Рабочее вещество, внутренняя энергия которого $U$ связана с давлением $p$ и объемом $V$ соотношением $U=k p V$, совершает термодинамический цикл, состоящий из изобары, изохоры и адиабаты. Работа, совершенная рабочим веществом во время изобарного процесса, в $m=5$ раз превышает работу внешних сил по сжатию вещества, совершенную при адиабатном процессе. Коэффициент полезного действия цикла $\eta=1 / 4$.
Определите коэффициент $k$.
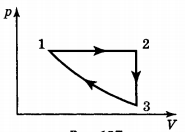
Решение: Коэффициент полезного действия цикла $\eta$ равен отношению полезной работы, совершенной рабочим веществом, к суммарному количеству теплоты, подведенной к рабочему веществу за термодинамический цикл (см. рисунок).  В нашем случае полезная работа $$ A=A_{12}-A_{31}=A_{12}-\frac{A_{12}}{m}=A_{12} \frac{m-1}{m}, $$ где $A_{12}$ — работа рабочего вещества на изобаре $1-2$, a $A_{31}$ — работа, совершенная над рабочим веществом на адиабате $3-1$. В рассматриваемом цикле тепло $Q_{1}$ подводится к рабочему веществу только на изобарическом участке цикла: $$ Q_{1}=\Delta U_{12}+A_{12}, \quad (1) $$ где $\Delta U_{12}$ — изменение внутренней энергии рабочего вещества на участке $1-2$. Используя заданную связь внутренней энергии $U$ рабочего вещества с давлением и объемом, запишем $$ \Delta U_{12}=k p \Delta V=k A_{12}. $$ После подстановки этого выражения в $(1)$ получим $$ Q_{1}=(k+1) A_{12}. $$ Тогда $$ \eta=\frac{A}{Q_{1}}=\frac{(m-1)}{m(k+1)}. $$ Отсюда $$ k=\frac{m-\eta m-1}{\eta m}=2.2. $$
Ответ: $$ k=\frac{m-\eta m-1}{\eta m}=2.2. $$
Темы:
T, Термодинамика, Всероссийские, КПД, Циклы, Изопроцессы